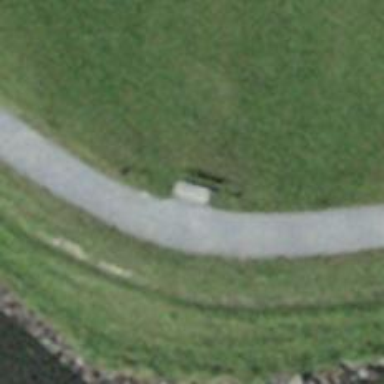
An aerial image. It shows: Bench for seating.